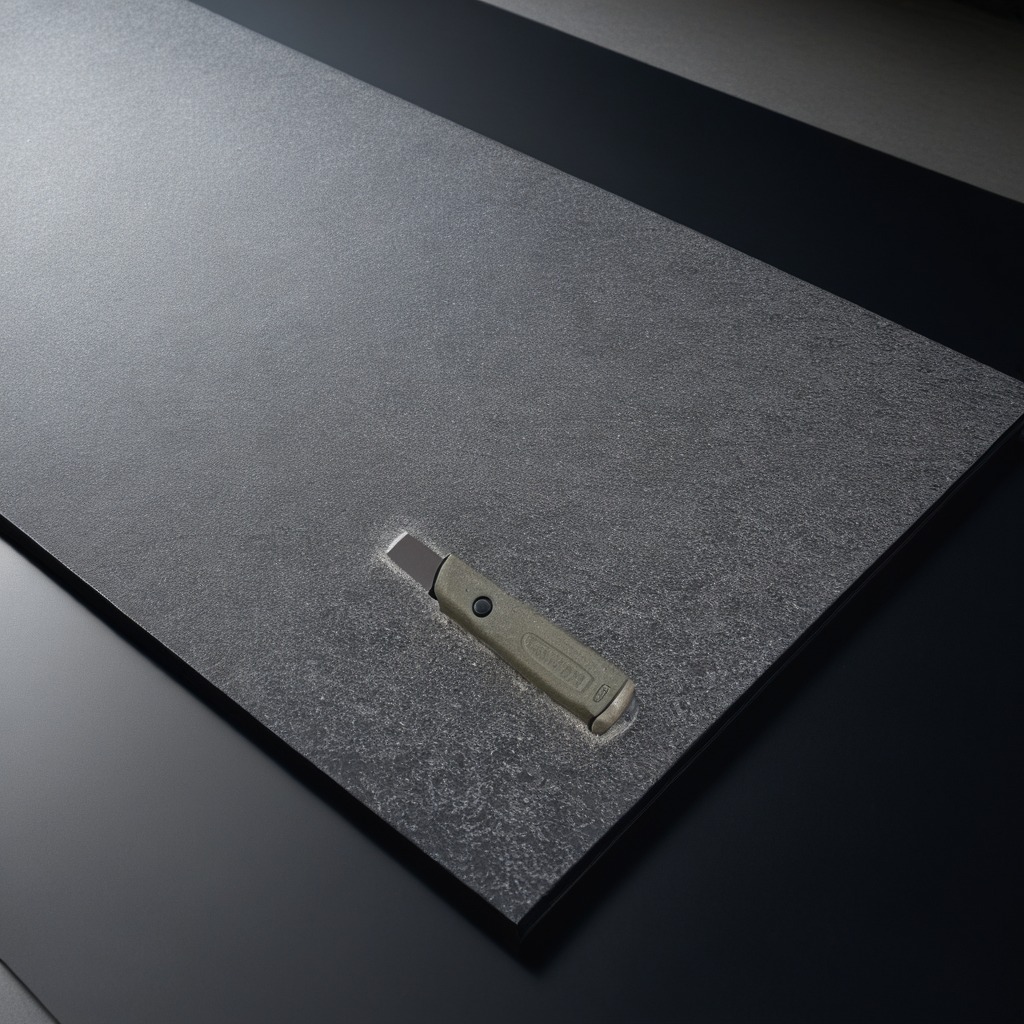
A utility knife lies on the tabletop.